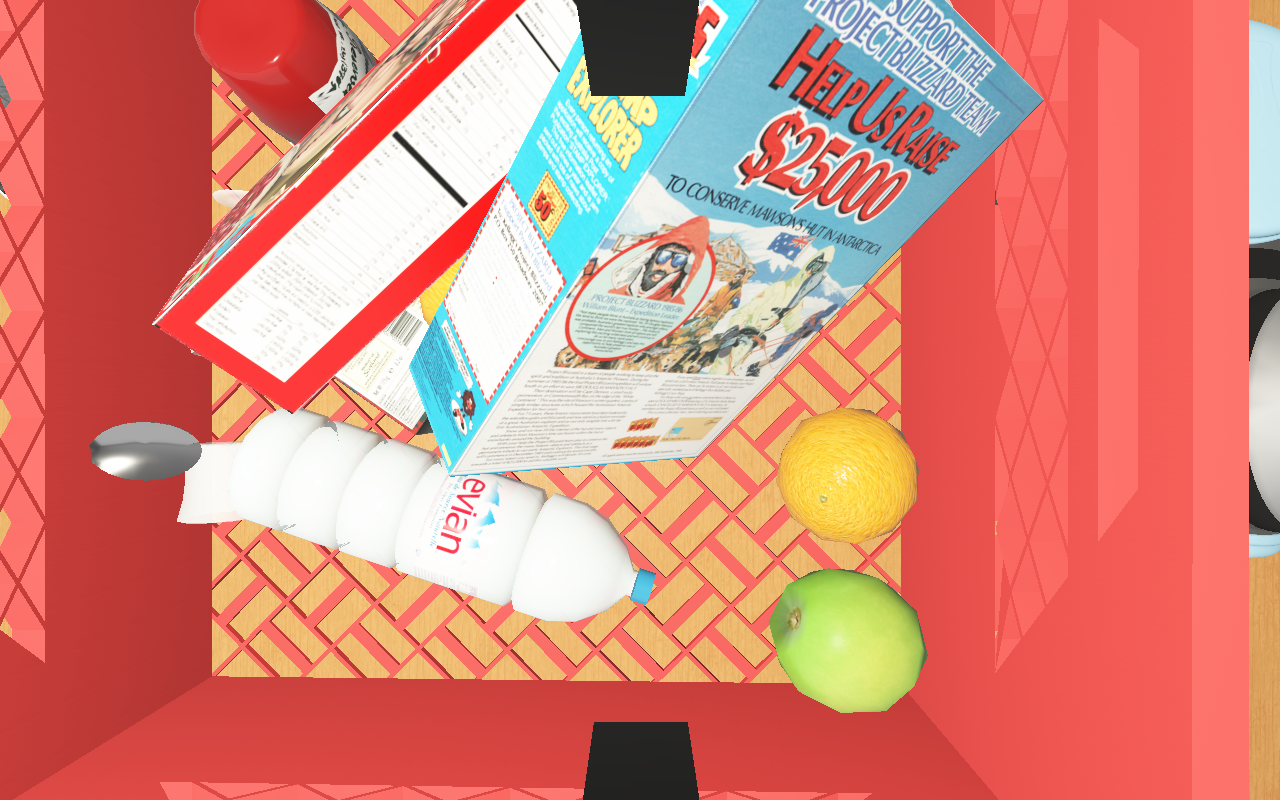
Objects in the scene:
carafe
apple
apple
orange
orange
plate
glass
wineglass
honey jar